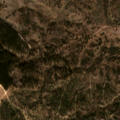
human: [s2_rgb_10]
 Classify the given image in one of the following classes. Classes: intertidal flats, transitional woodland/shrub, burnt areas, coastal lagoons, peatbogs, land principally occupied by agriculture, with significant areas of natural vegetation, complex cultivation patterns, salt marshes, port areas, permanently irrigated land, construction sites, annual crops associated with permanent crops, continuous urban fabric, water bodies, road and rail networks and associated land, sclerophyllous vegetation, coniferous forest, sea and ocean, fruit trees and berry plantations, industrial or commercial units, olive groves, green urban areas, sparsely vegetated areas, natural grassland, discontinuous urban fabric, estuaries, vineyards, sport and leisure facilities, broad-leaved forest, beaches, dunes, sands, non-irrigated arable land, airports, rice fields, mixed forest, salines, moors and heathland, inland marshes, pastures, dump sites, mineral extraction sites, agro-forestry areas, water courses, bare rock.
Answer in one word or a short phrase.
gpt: non-irrigated arable land, olive groves, agro-forestry areas, transitional woodland/shrub